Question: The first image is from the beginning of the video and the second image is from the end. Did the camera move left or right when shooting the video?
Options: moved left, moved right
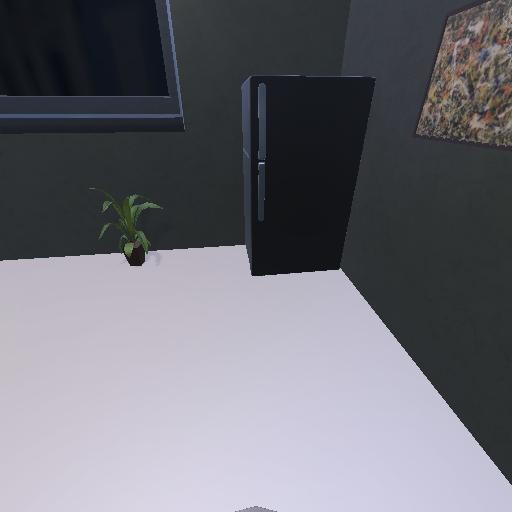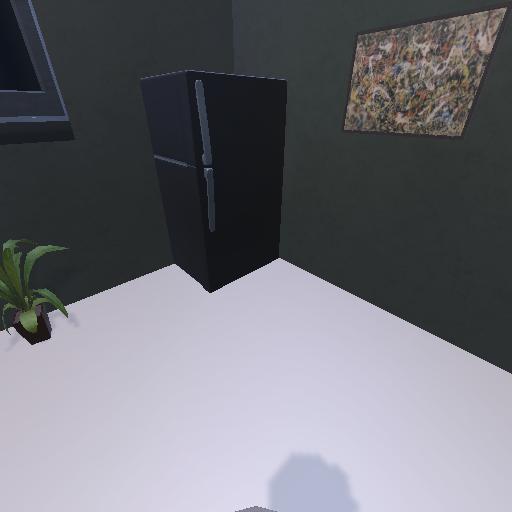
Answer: moved left